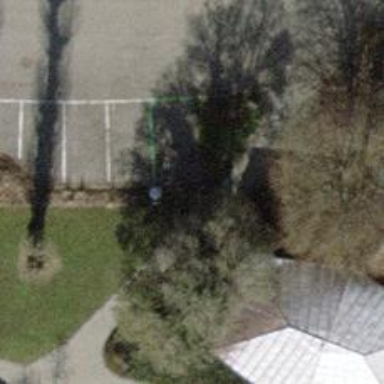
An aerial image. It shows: Charging station.